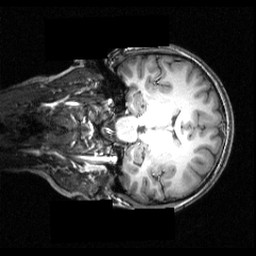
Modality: T1w
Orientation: coronal
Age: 20
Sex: female
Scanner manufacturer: siemens
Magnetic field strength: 3.951 T
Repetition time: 1.5 s
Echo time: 0.00335 s